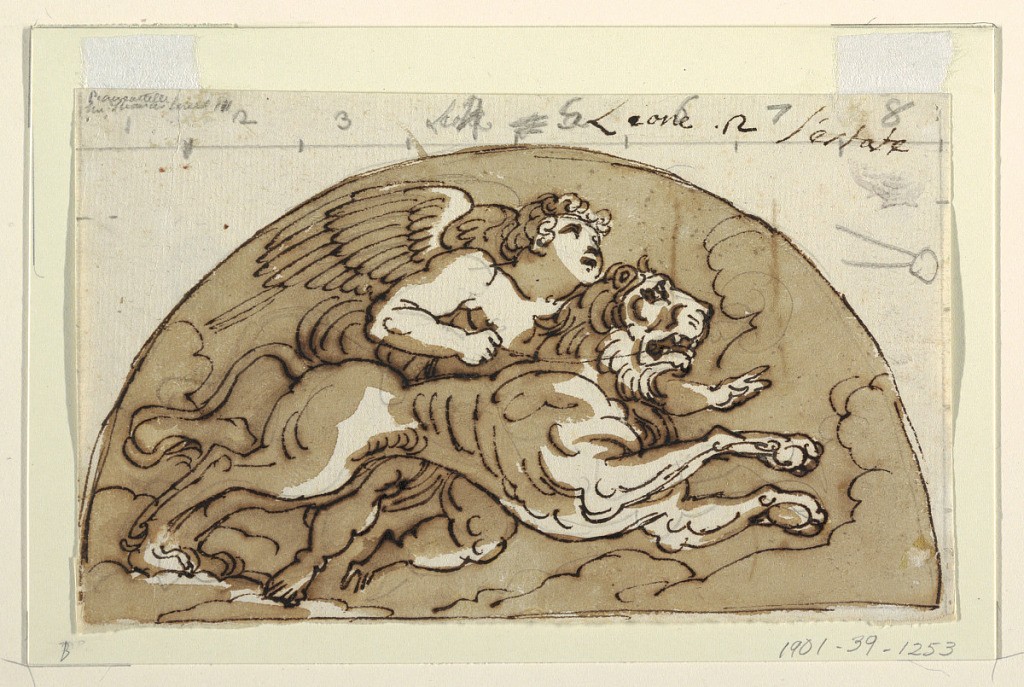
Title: Leo, Lunette for Ceiling, Sala Ottagonale, Palazzo Milzetti, Faenza
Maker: Felice Giani, Italian, 1758–1823
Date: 1804–05
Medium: Pen and brown ink, brush and light brown wash, graphite on white laid paper
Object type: Drawing
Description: Winged putto riding a lion within a demilune.
Verso: Pen and brown ink. Trapezoid cut by arc.